Interaction volume radius: 5 \u00c5
Interaction volume height: 20 \u00c5
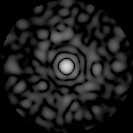
Disorder parameter: 0.8543